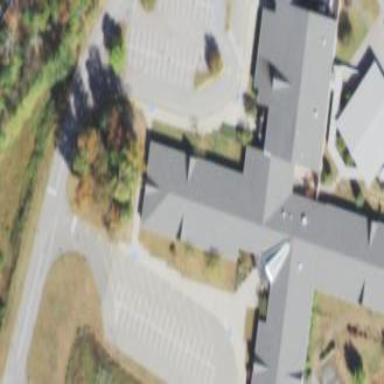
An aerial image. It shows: School building with school amenities.